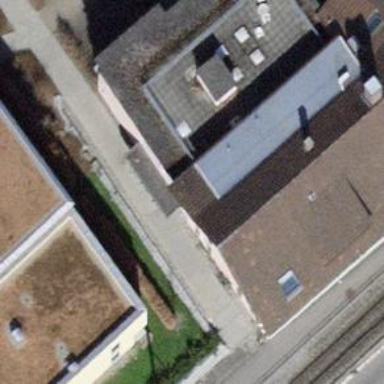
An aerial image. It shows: Hotel with gabled roof.